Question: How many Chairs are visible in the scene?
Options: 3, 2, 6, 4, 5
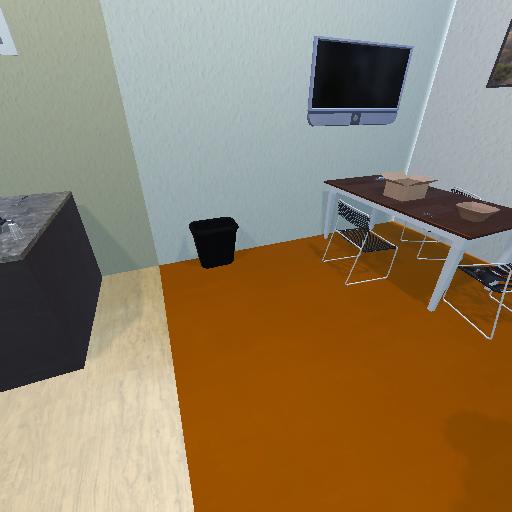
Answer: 3